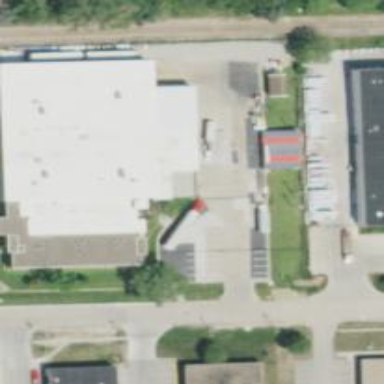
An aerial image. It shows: Industrial building.